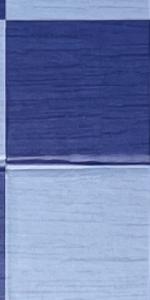
Label: Empty